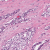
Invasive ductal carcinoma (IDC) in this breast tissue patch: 1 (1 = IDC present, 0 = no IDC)